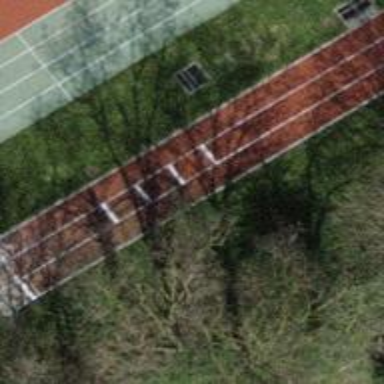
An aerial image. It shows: Athletics pitch with sand surface for leisure land.